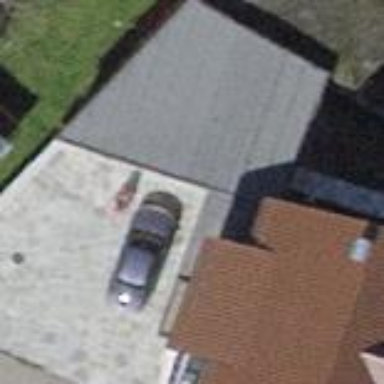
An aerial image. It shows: Group of garages.